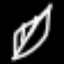
Label: leaf